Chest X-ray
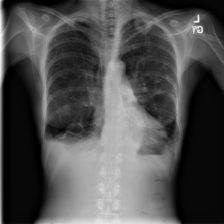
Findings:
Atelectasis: negative
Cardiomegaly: negative
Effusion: negative
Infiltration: negative
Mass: negative
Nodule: negative
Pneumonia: negative
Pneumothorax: negative
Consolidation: negative
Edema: negative
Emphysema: negative
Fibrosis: negative
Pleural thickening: positive
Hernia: negative